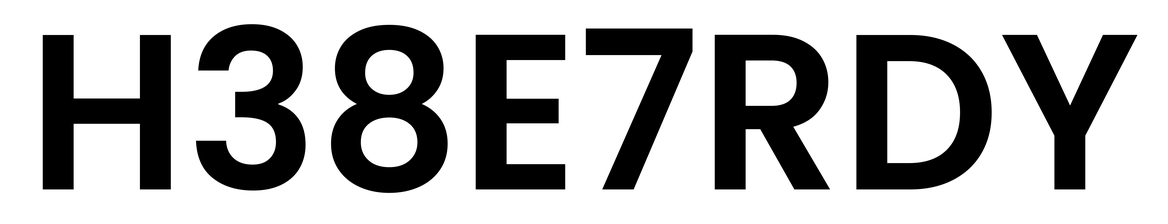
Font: Poppins-SemiBold